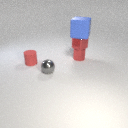
large blue rubber cube above small red metal cylinder